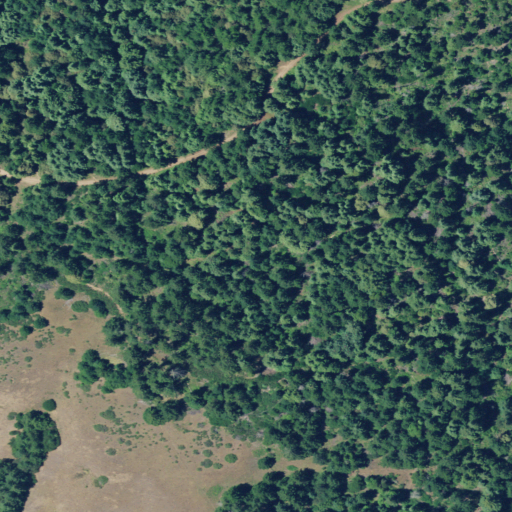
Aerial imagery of gap in California named Flynn Hills Opening containing evergreen forest, shrub, open development, mixed forest, and grassland